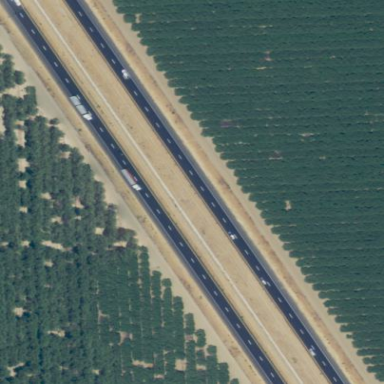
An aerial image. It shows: Almond orchard with rows of almond trees.